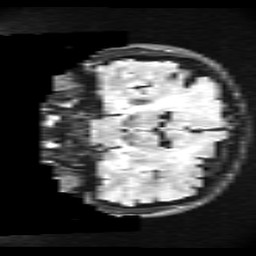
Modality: FLAIR
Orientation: coronal
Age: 51
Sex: female
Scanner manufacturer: ge
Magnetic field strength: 3 T
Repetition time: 11 s
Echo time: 0.1497 s